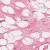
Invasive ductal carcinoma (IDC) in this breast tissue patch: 0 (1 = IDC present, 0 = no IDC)